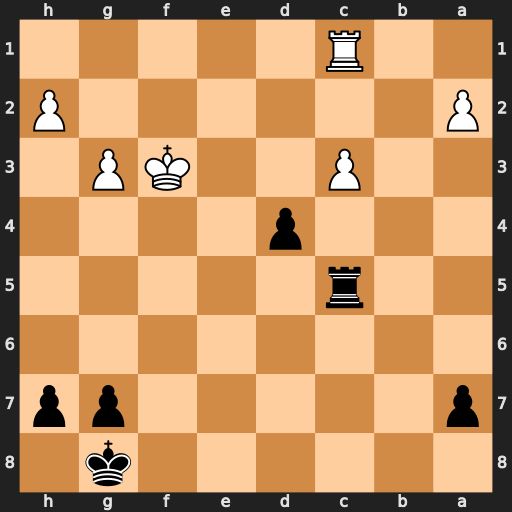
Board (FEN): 6k1/p5pp/8/2r5/3p4/2P2KP1/P6P/2R5
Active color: b
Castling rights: -
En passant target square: -
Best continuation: Rxc3+ Rxc3 dxc3 Ke2 Kf7